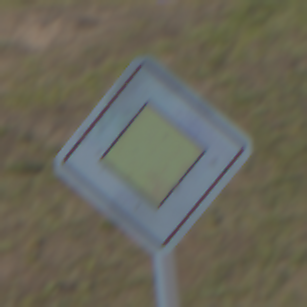
Verkehrszeichen: Vorfahrtsstrasse
Umgebung: Outdoor, Nature
Tageszeit: MorningAfternoon
Wetter: PartlyCloudy
Licht: Natural
Jahreszeit: NotSpecified
Kontrast: HighContrast